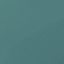
Label: SeaLake